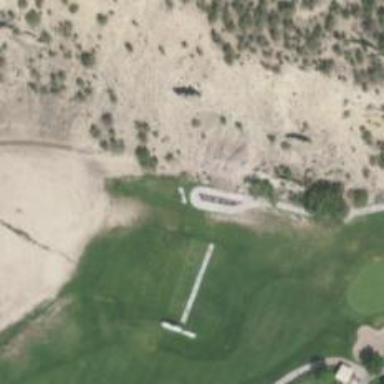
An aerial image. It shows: Path designated for golf carts.